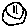
Label: smiley face